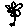
Label: flower